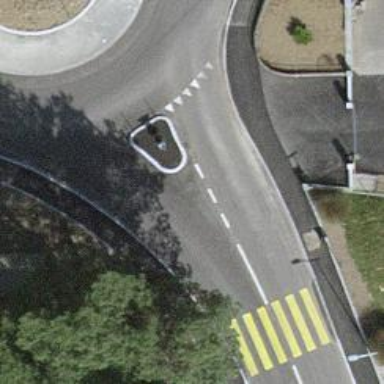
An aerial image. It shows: Traffic calming island.